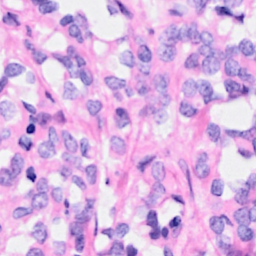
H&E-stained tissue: Breast